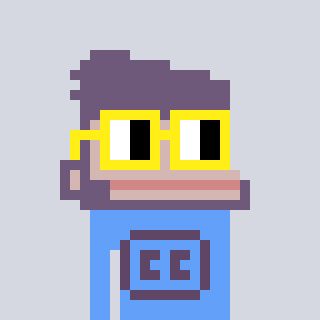
a pixel art character with square yellow glasses, a ape-shaped head and a blue-colored body on a cool background